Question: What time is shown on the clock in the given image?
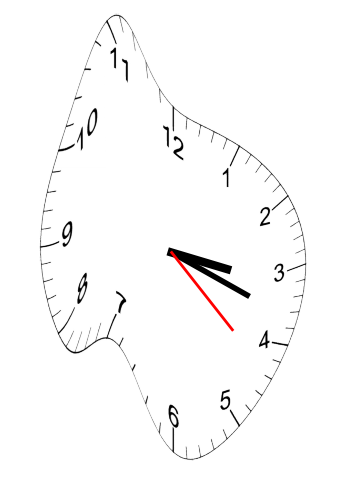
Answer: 03:18:22